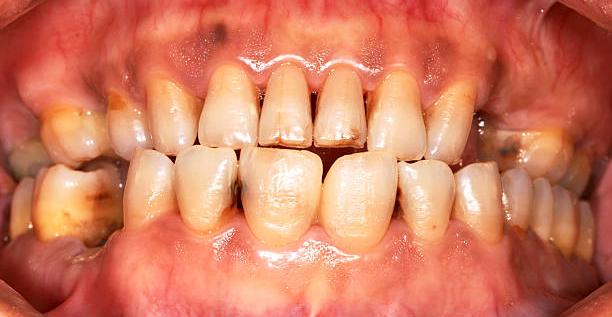
Condition: Calculus